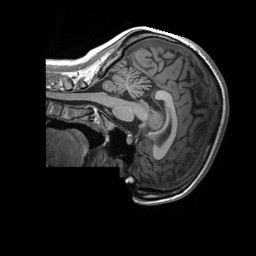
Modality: T1w
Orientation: sagittal
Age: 22
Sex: female
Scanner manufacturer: siemens
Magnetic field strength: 3 T
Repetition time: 2.3 s
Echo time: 0.00232 s